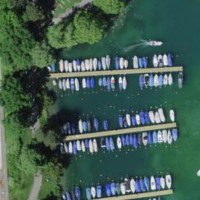
EUNIS habitat code: 53
Species observed at this site:
Adalia decempunctata
Taxus baccata
Bryum argenteum
Sylvia atricapilla
Delichon urbicum